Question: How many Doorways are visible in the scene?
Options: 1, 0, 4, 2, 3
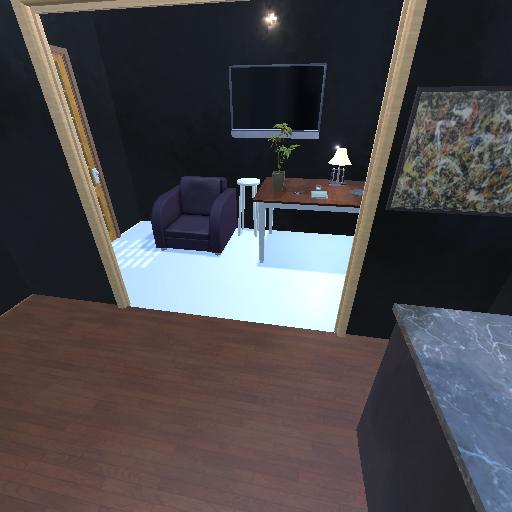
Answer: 1